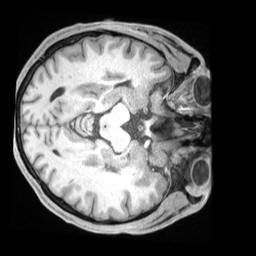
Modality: T1w
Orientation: axial
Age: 23
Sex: male
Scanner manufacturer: siemens
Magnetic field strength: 3 T
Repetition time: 1.68 s
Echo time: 0.00188 s